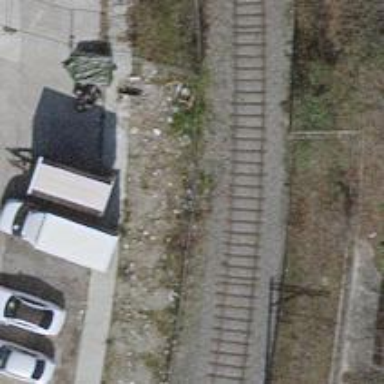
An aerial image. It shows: Single-track railway spur.